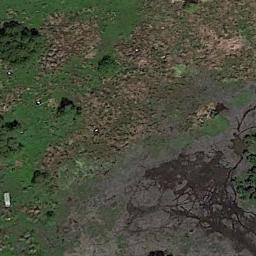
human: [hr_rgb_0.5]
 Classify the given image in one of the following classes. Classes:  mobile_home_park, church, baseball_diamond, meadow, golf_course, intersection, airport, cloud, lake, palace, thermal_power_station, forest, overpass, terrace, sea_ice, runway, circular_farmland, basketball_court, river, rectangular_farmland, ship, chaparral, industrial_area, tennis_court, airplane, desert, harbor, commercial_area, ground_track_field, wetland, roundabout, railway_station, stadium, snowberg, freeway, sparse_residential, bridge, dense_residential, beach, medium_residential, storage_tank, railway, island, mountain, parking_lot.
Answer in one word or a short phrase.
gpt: wetland